Question: I am trying get the values of my WebApi to validade my input, but the order of execution is not the same that it was encoded.
I think this is because the get is asynchronous, but I don't know how I can resolve it.
Can you help me?
Following example below(image) ->

Code:
'''
if (ano.length == 4 && ano > 1900 && ano < 2100) {
// Verificando o intervalo permitido para os valores dos meses e dias
if (dia > 0 && dia <= 31 && mes > 0 && mes <= 12) {
// Verifica os meses que posuem dia 30 dias
if ((mes == 4 || mes == 6 || mes == 9 || mes == 11) && dia > 30) {
return { 'dataValidation': 'data is invalid.' };
}
// caso seja mes 2 verifica se o ano e bissexto
if (mes == 2) {
//se for bissexto
if (ano % 4 == 0 && (ano % 100 != 0 || ano % 400 == 0)) {
// Se for bissexto pode o dia ser no maximo 29
if (dia > 29)
return { 'dataValidation': 'data is invalid.' };
// se nao for bisexto o dia pode ser no maximo 28
} else if (dia > 28) {
return { 'dataValidation': 'data is invalid.' };
}
}
} else {
return { 'dataValidation': 'data is invalid.' };
}
// 3deg
this.filiadoService.validarIdadeFiliacao(c.value).subscribe(
data => {
this.dataNascimentoModel = data;
});
//2deg
if (!this.dataNascimentoModel.IsValido) {
return { 'dataValidation': 'data is invalid.' };
} else {
return null;
}
'''
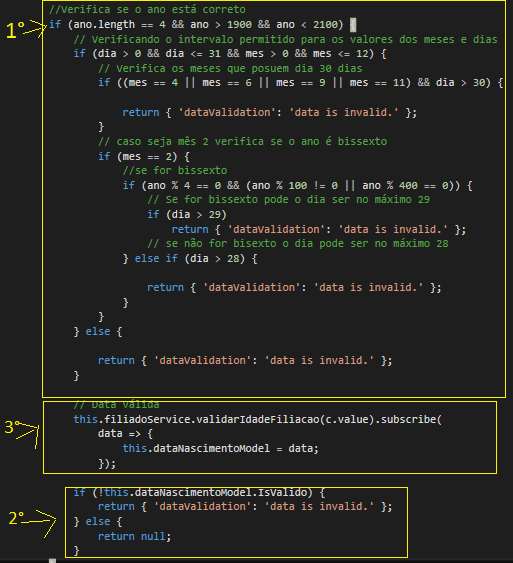
Answer: Thank you for you reply! i resolved importing the NG_ASYNC_VALIDATORS and using the Promise.
'''
return new Promise(resolve =>
this.filiadoService.validarIdadeFiliacao(c.value).subscribe(res => {
if (res.IsValido == true) {
resolve(null);
}
else {
resolve({ 'dataValidation': 'data is invalid.' });
}
}));
'''